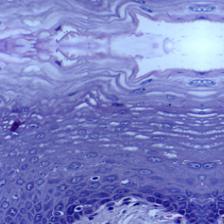
Diagnosis: Normal